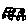
Label: car